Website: bh-photo
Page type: payment
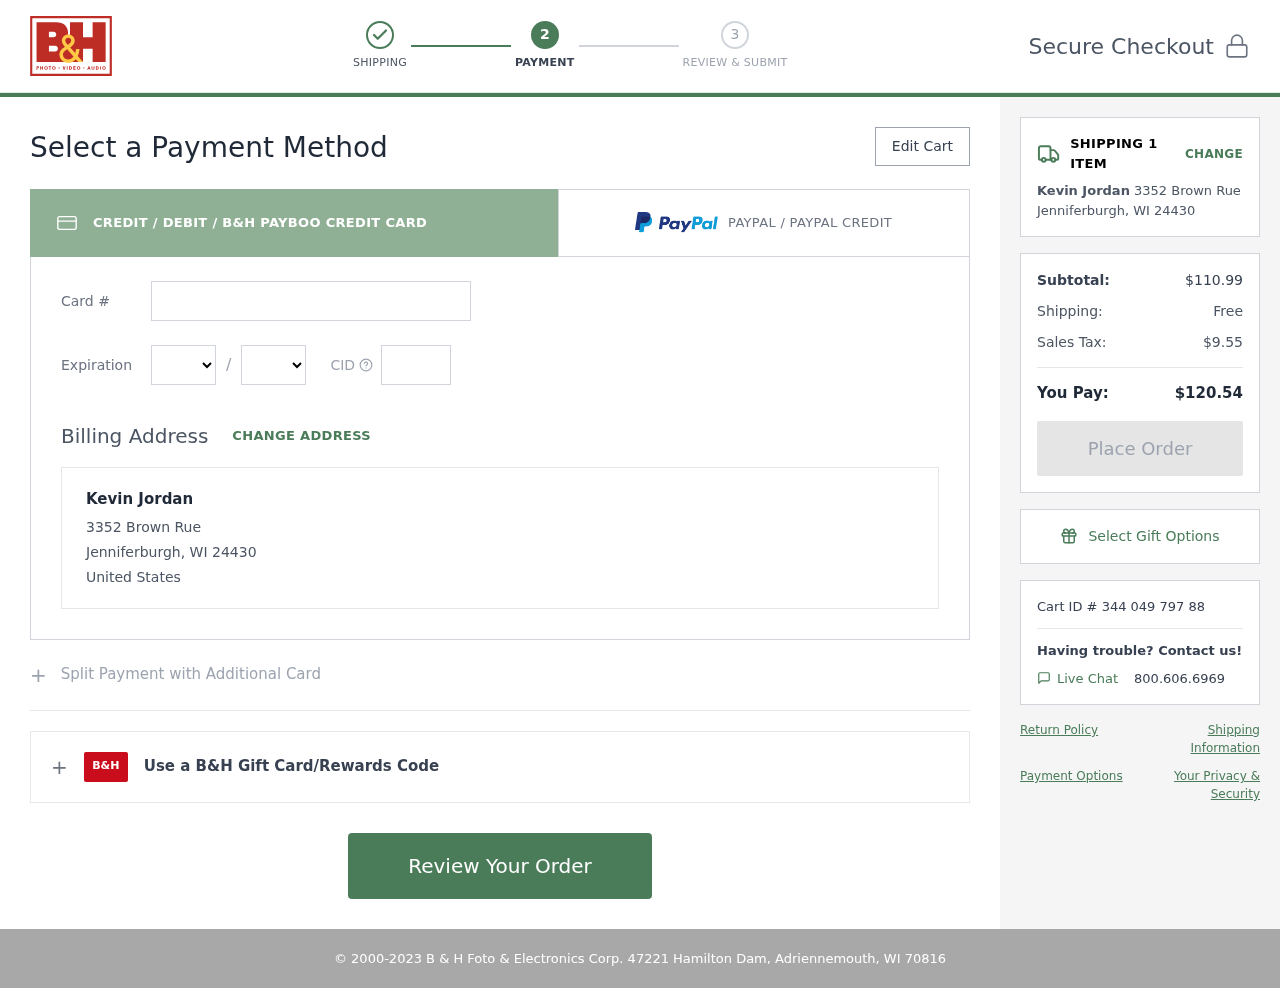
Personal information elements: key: PII_CARD_CVV
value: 6502
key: PII_CARD_EXPIRY_MONTH
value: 01
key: PII_CARD_EXPIRY_YEAR
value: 26
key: PII_CARD_NUMBER
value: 3740 7799 7137 209
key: PII_CITY_STATE_ZIP
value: Jenniferburgh, WI 24430
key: PII_COUNTRY
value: United States
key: PII_FULLNAME
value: Kevin Jordan
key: PII_STREET
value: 3352 Brown Rue
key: PII_FULLNAME2
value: Kevin Jordan
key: PII_STREET2
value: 3352 Brown Rue
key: PII_CITY_STATE_ZIP2
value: Jenniferburgh, WI 24430
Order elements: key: ORDER_NUM_ITEMS
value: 1
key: ORDER_SUBTOTAL
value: $110.99
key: ORDER_SHIPPING_COST
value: Free
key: ORDER_TAX
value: $9.55
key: ORDER_TOTAL
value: $120.54
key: ORDER_ID
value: Cart ID # 344 049 797 88